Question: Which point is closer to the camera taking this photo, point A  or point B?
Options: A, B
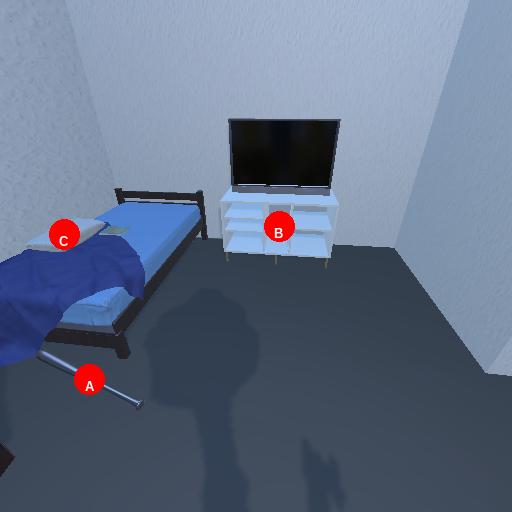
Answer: A